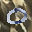
Label: 0